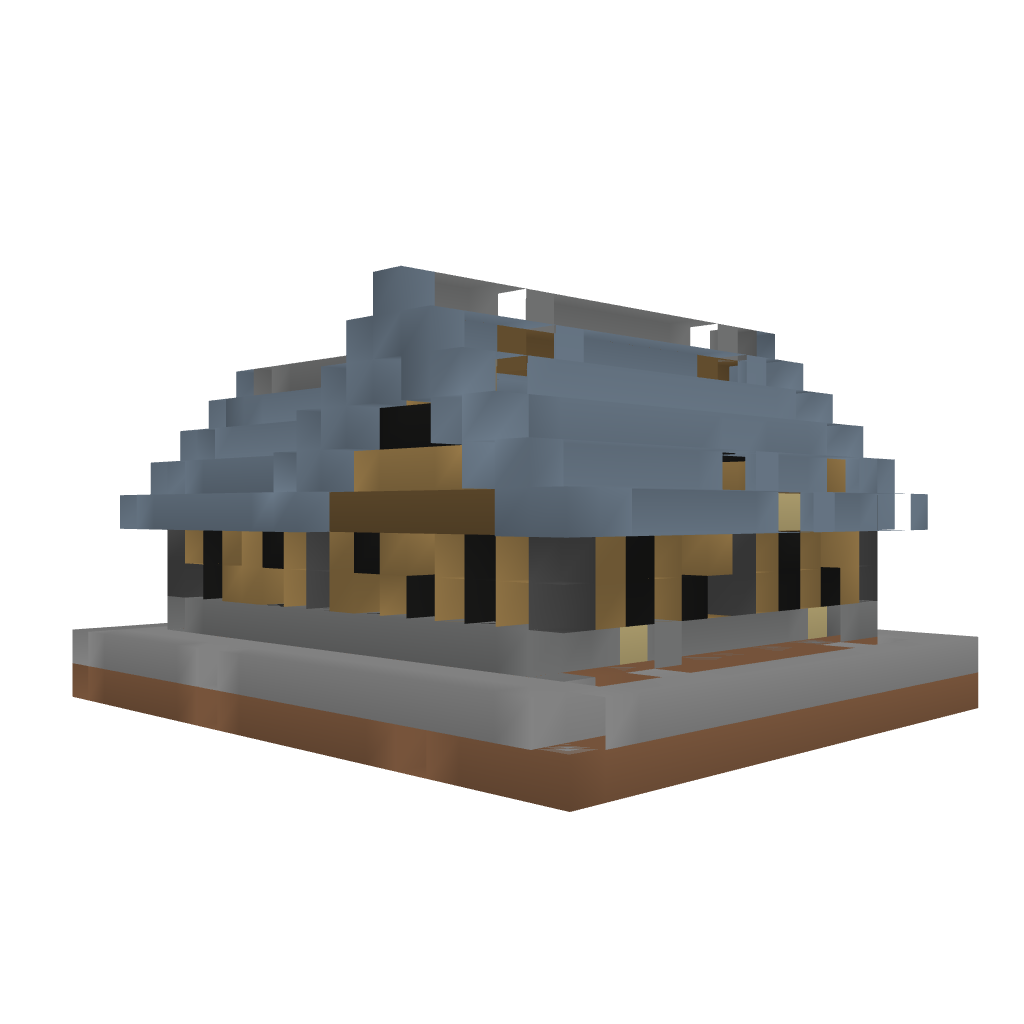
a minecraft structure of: Survival Home 2